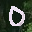
Label: 0